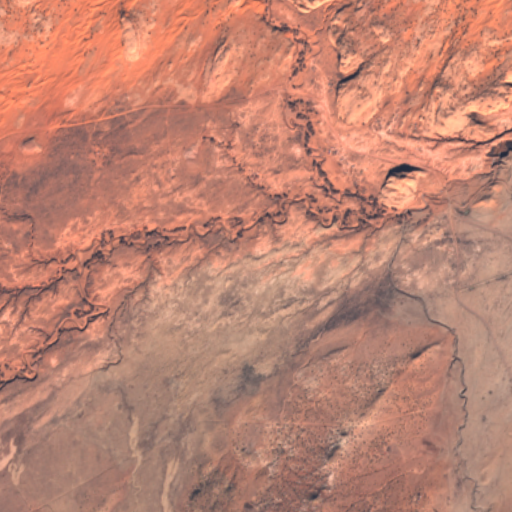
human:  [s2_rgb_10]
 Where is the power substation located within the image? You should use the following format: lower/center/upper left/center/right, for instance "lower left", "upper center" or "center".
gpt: The power substation is located in the upper right of the image.
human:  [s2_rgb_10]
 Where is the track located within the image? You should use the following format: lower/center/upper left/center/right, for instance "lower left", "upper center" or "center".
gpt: There is no track in the image.